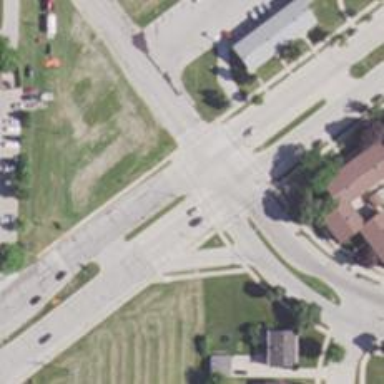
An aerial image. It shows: Crossing with marked lines on the road.